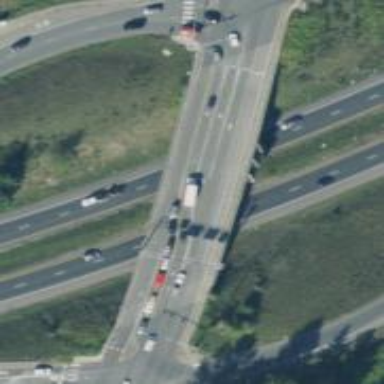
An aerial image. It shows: Primary highway bridge.